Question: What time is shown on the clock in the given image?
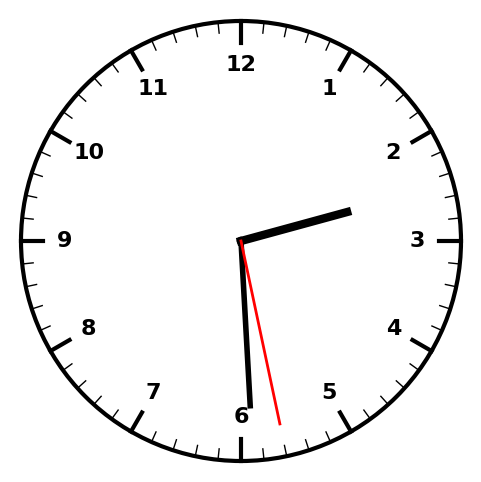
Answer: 02:29:28